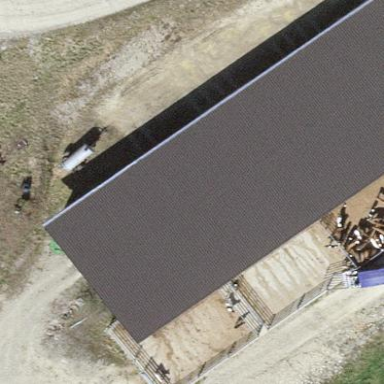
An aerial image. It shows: Stable building with flat roof.